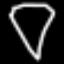
Label: diamond